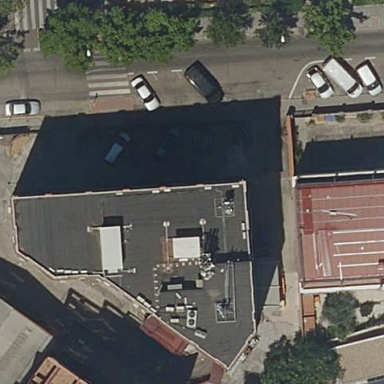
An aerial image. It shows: Commercial building.